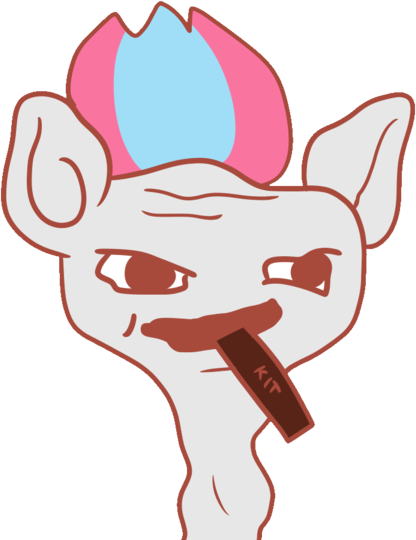
Label: 5_Brainlet